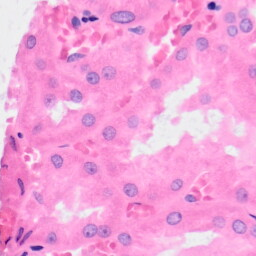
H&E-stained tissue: Kidney